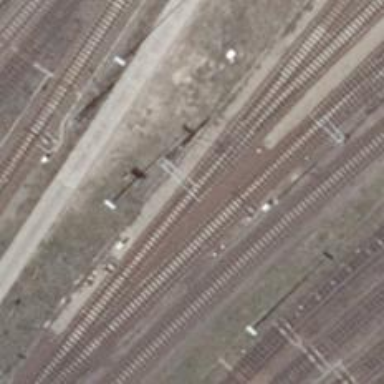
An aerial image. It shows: Railway switch.